Interaction volume radius: 10 \u00c5
Interaction volume height: 30 \u00c5
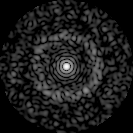
Disorder parameter: 0.8446